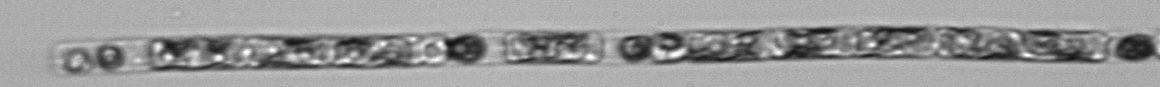
Label: Guinardia_delicatula_TAG_internal_parasite